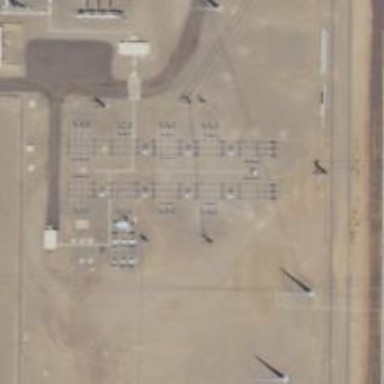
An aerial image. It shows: Switch used for power control.